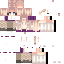
A female human skin with pale skin, wearing blonde long hair dressed in a blue tshirt and brown pants, featuring a closed mouth.